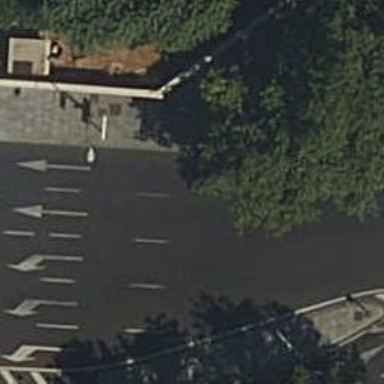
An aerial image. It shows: Road with traffic signals.